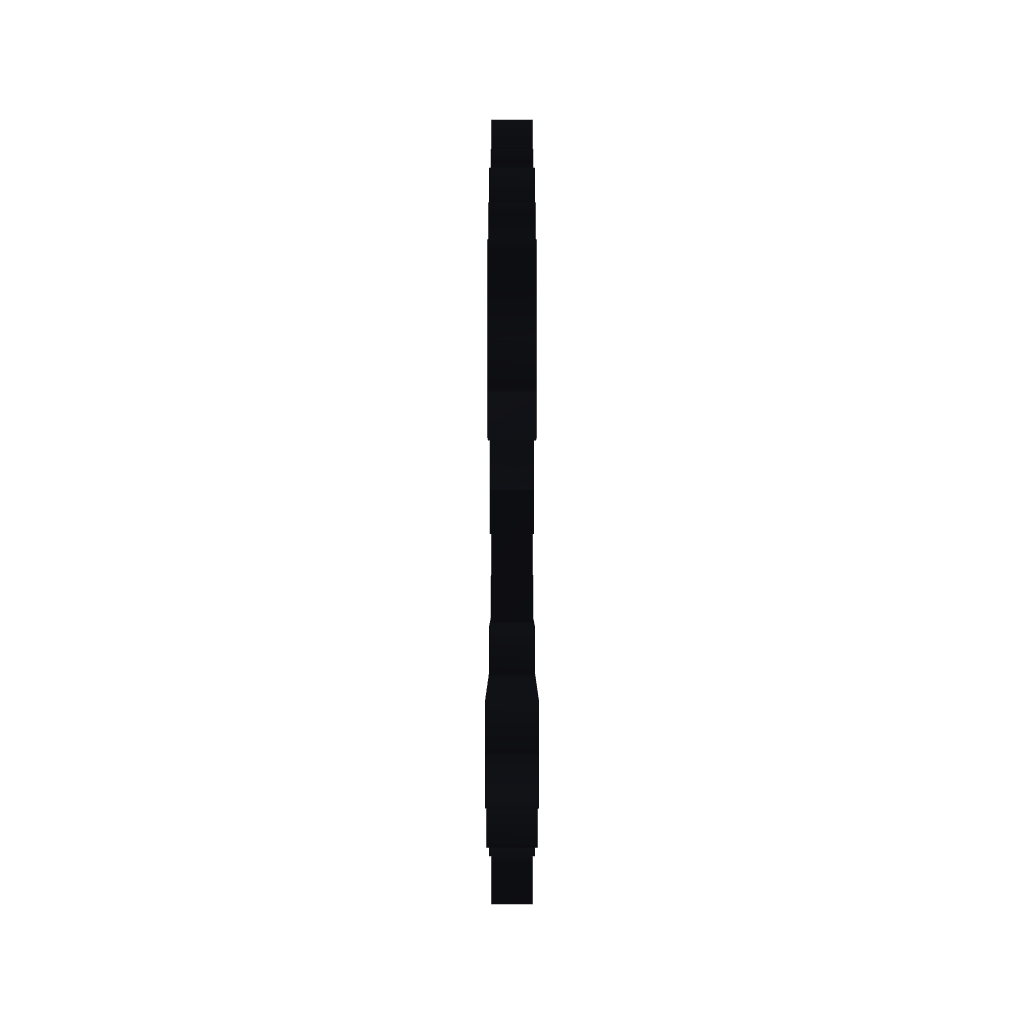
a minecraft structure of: Man Its A Viking